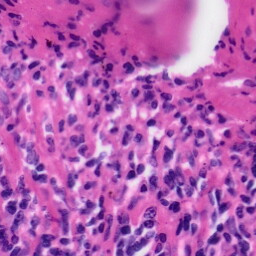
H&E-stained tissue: Tonsil